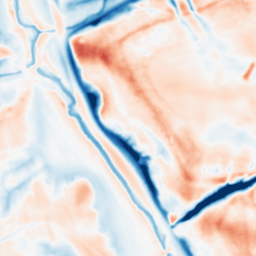
Category: multiscale
Decomposition family: dog
Decomposition parameters: sigma_low: 1
sigma_high: 10
Upsampling method: bilinear
Upsampling parameters: scale: 4
Upsampling scale: 4